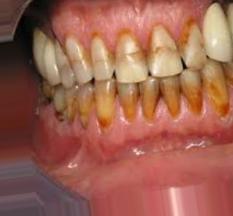
Condition: Tooth Discoloration